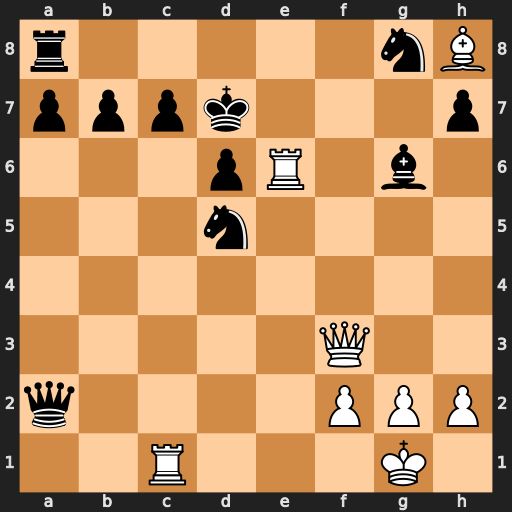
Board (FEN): r5nB/pppk3p/3pR1b1/3n4/8/5Q2/q4PPP/2R3K1
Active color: w
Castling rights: -
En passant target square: -
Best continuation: Re2 Qxe2 Qxe2